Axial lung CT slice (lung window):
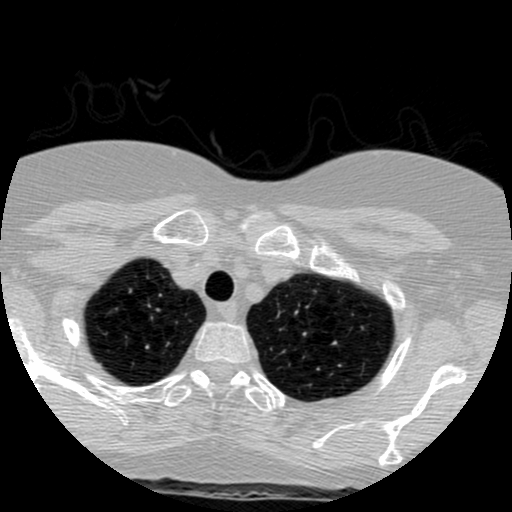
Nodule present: no